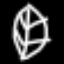
Label: leaf